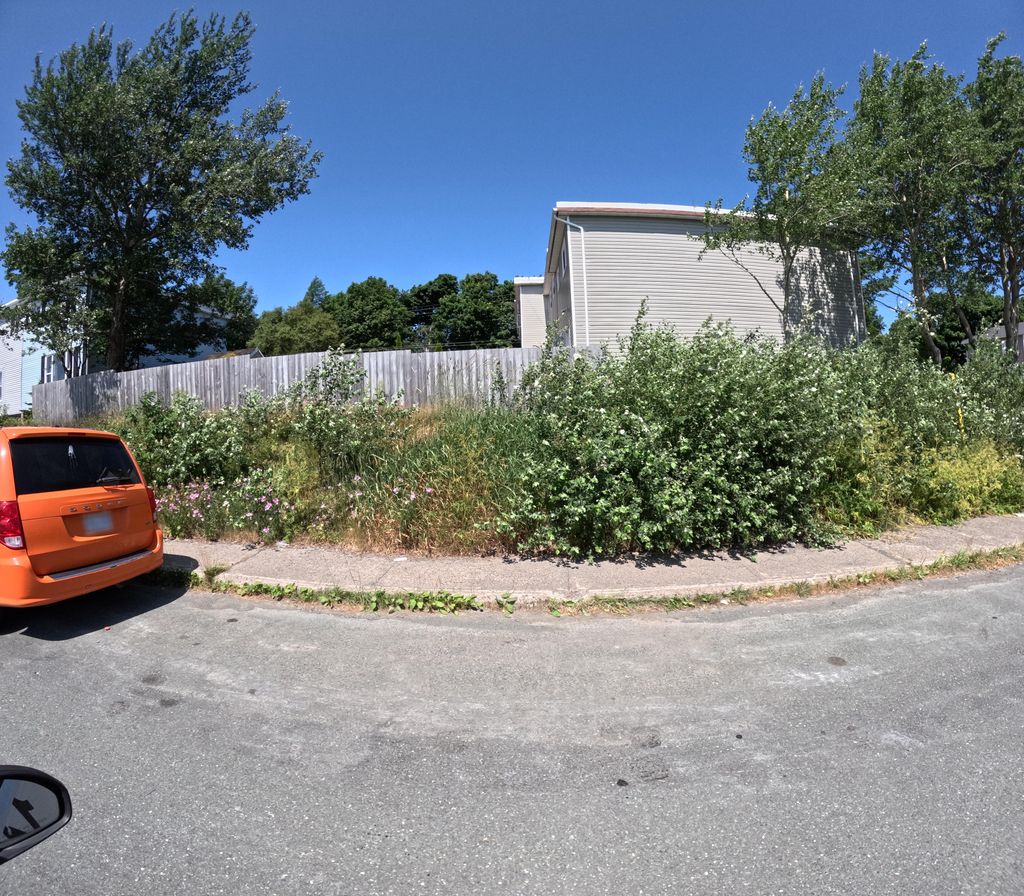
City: st_johns